Current action and preconditions to check: trajectory_clear

Your task: For each precondition in the list above, predict whether it will hold at this action.

Consider the current scene as observed from the mobile robot's camera, and analyze the predicted future states of all dynamic agents (e.g., people, animals, vehicles, or any moving entities) within the NEXT SECOND.

IMPORTANT: Only answer "very likely" if you are absolutely certain—based on strong, clear evidence—that a dynamic agent will violate the precondition in the predicted future state. Do NOT answer "very likely" for unlikely, ambiguous, or low-probability risks.

Ask yourself for each precondition: Is there a high probability, with clear and convincing evidence, that the predicted future states of any dynamic agent will interfere with the predicted future state of the currently executing action within the NEXT SECOND, causing that precondition to fail?

Assess the risk level based on these predictions. Use "likely" or "very likely" if motions create a clear risk of interference.

Use "neutral" or "improbable" if agents are nearby but their predicted paths are clearly diverging or non-conflicting.

Failure Risk Categories: "very improbable", "improbable", "neutral", "likely", "very likely"

Answer Format: Output ONLY the probability_of_failure value from these categories: "very improbable", "improbable", "neutral", "likely", "very likely"

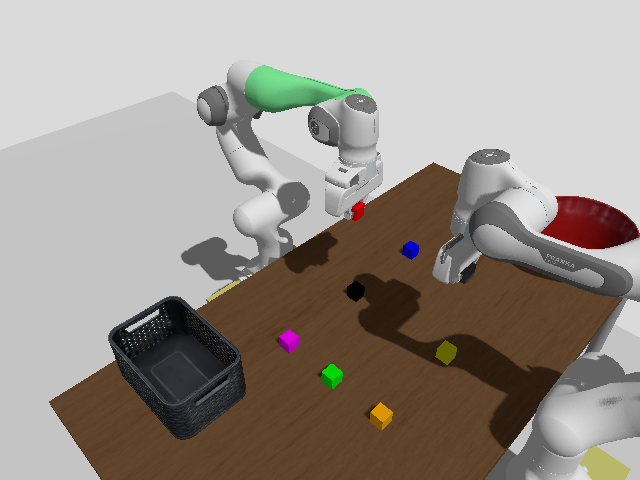

Answer: very improbable